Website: ulta-beauty
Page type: customer-info-address
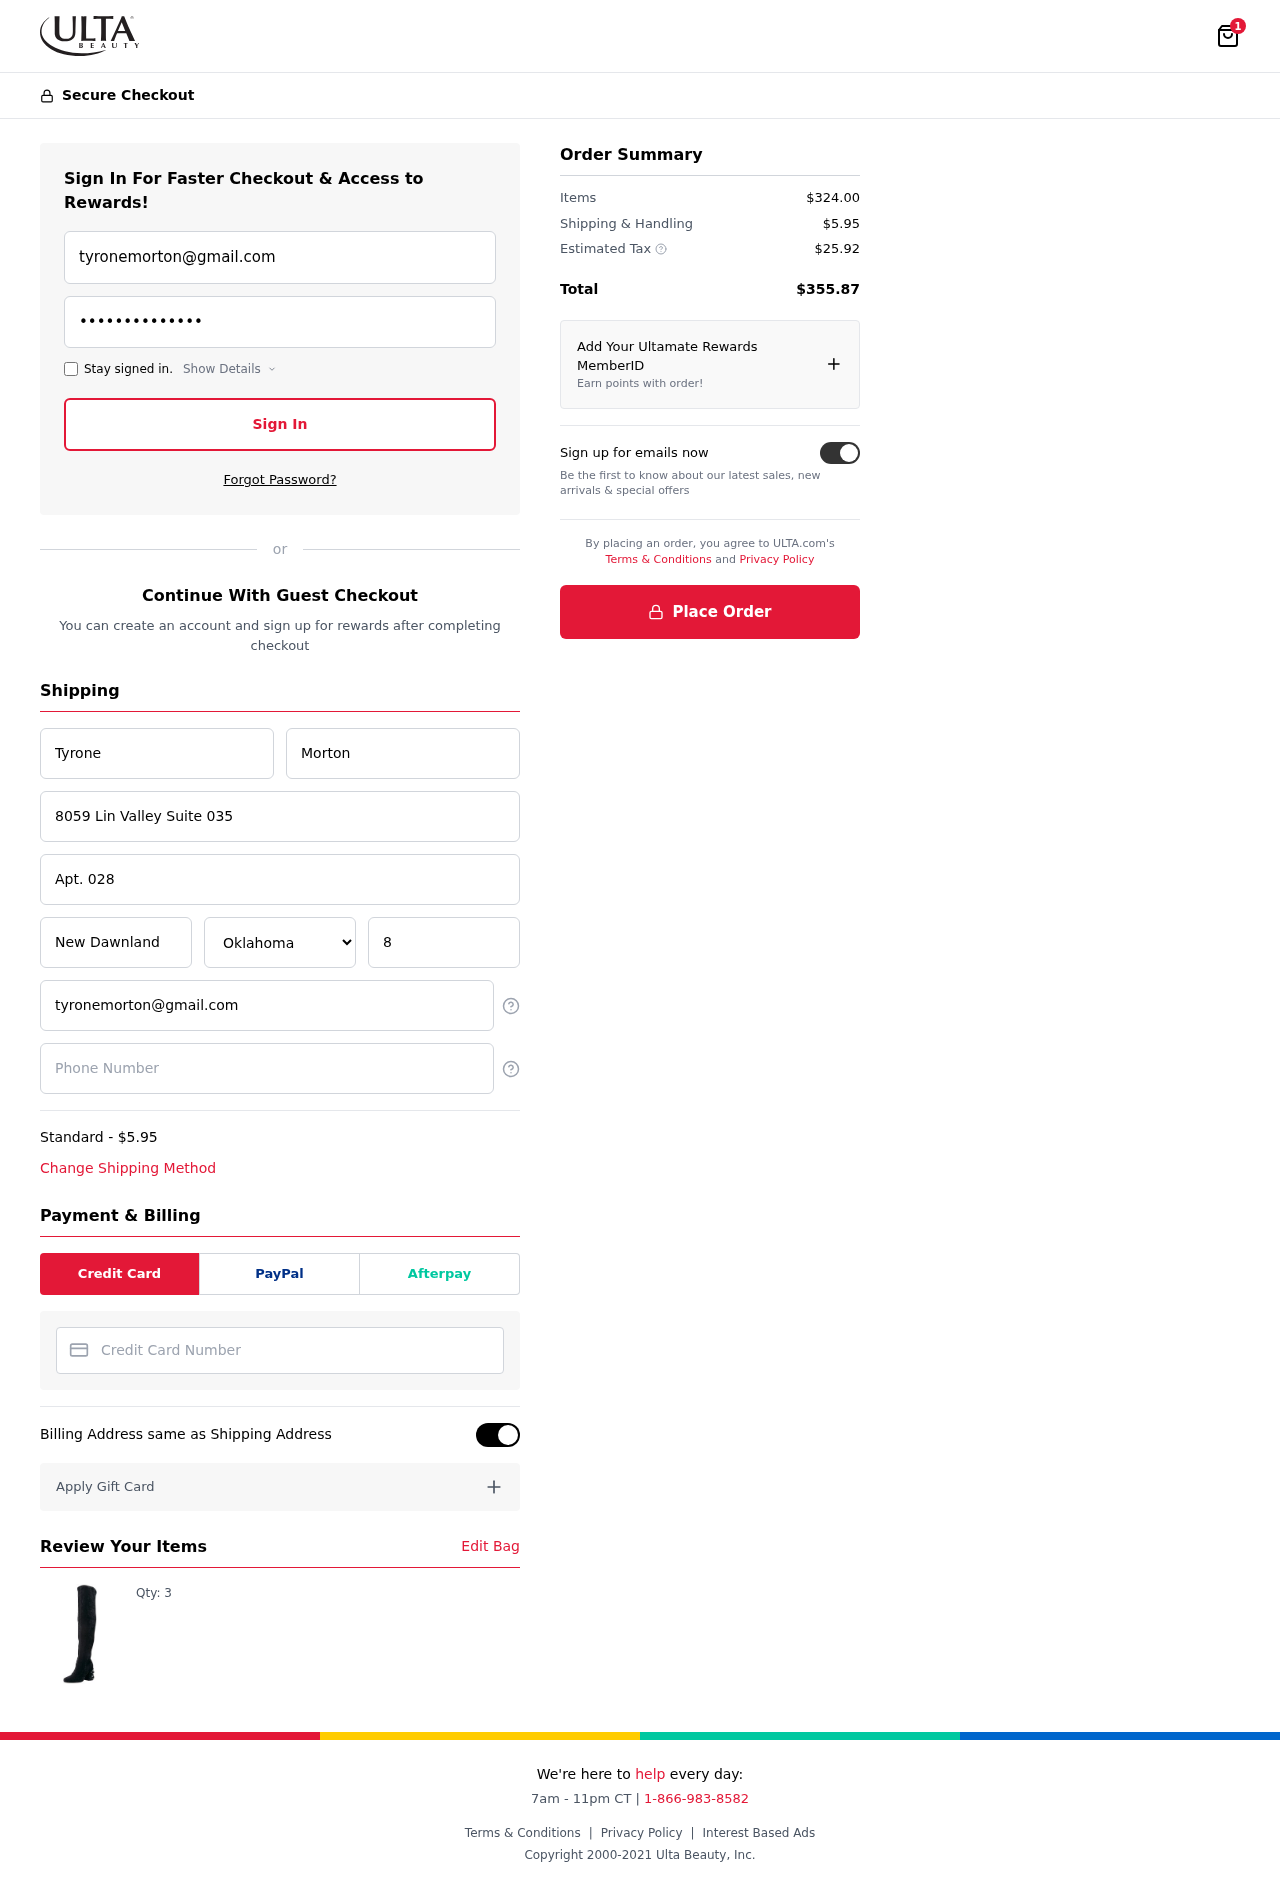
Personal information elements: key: PII_CARD_NUMBER
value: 3781 5344 8009 812
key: PII_CITY
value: New Dawnland
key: PII_EMAIL
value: tyronemorton@gmail.com
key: PII_FIRSTNAME
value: Tyrone
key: PII_LASTNAME
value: Morton
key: PII_PHONE
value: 9023008474
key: PII_POSTCODE
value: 89012
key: PII_STATE
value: Oklahoma
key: PII_STREET
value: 8059 Lin Valley Suite 035
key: PII_STREET2
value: Apt. 028
Product elements: key: PRODUCT1_QUANTITY
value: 3
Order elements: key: ORDER_NUM_ITEMS
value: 1
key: ORDER_SHIPPING_COST
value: $5.95
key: ORDER_ITEMS_TOTAL
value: $324.00
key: ORDER_SHIPPING_COST2
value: $5.95
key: ORDER_TAX
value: $25.92
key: ORDER_TOTAL
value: $355.87